Question: hi people i had drawn a piechart using coreplots in my application,now i need to split a piechart into different pieces/objects and need to drag those objects.How to achieve this functionality.Thanks in Adv
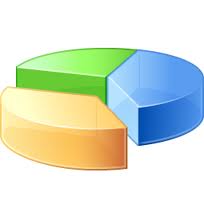
Answer: Easy, you just have to do a lot of custom programming. Read the Apple developer documentation and stackoverflow for useful tips on handling touches using UIGestureRecognizer and moving/animating UIView.